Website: home-depot
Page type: review-order
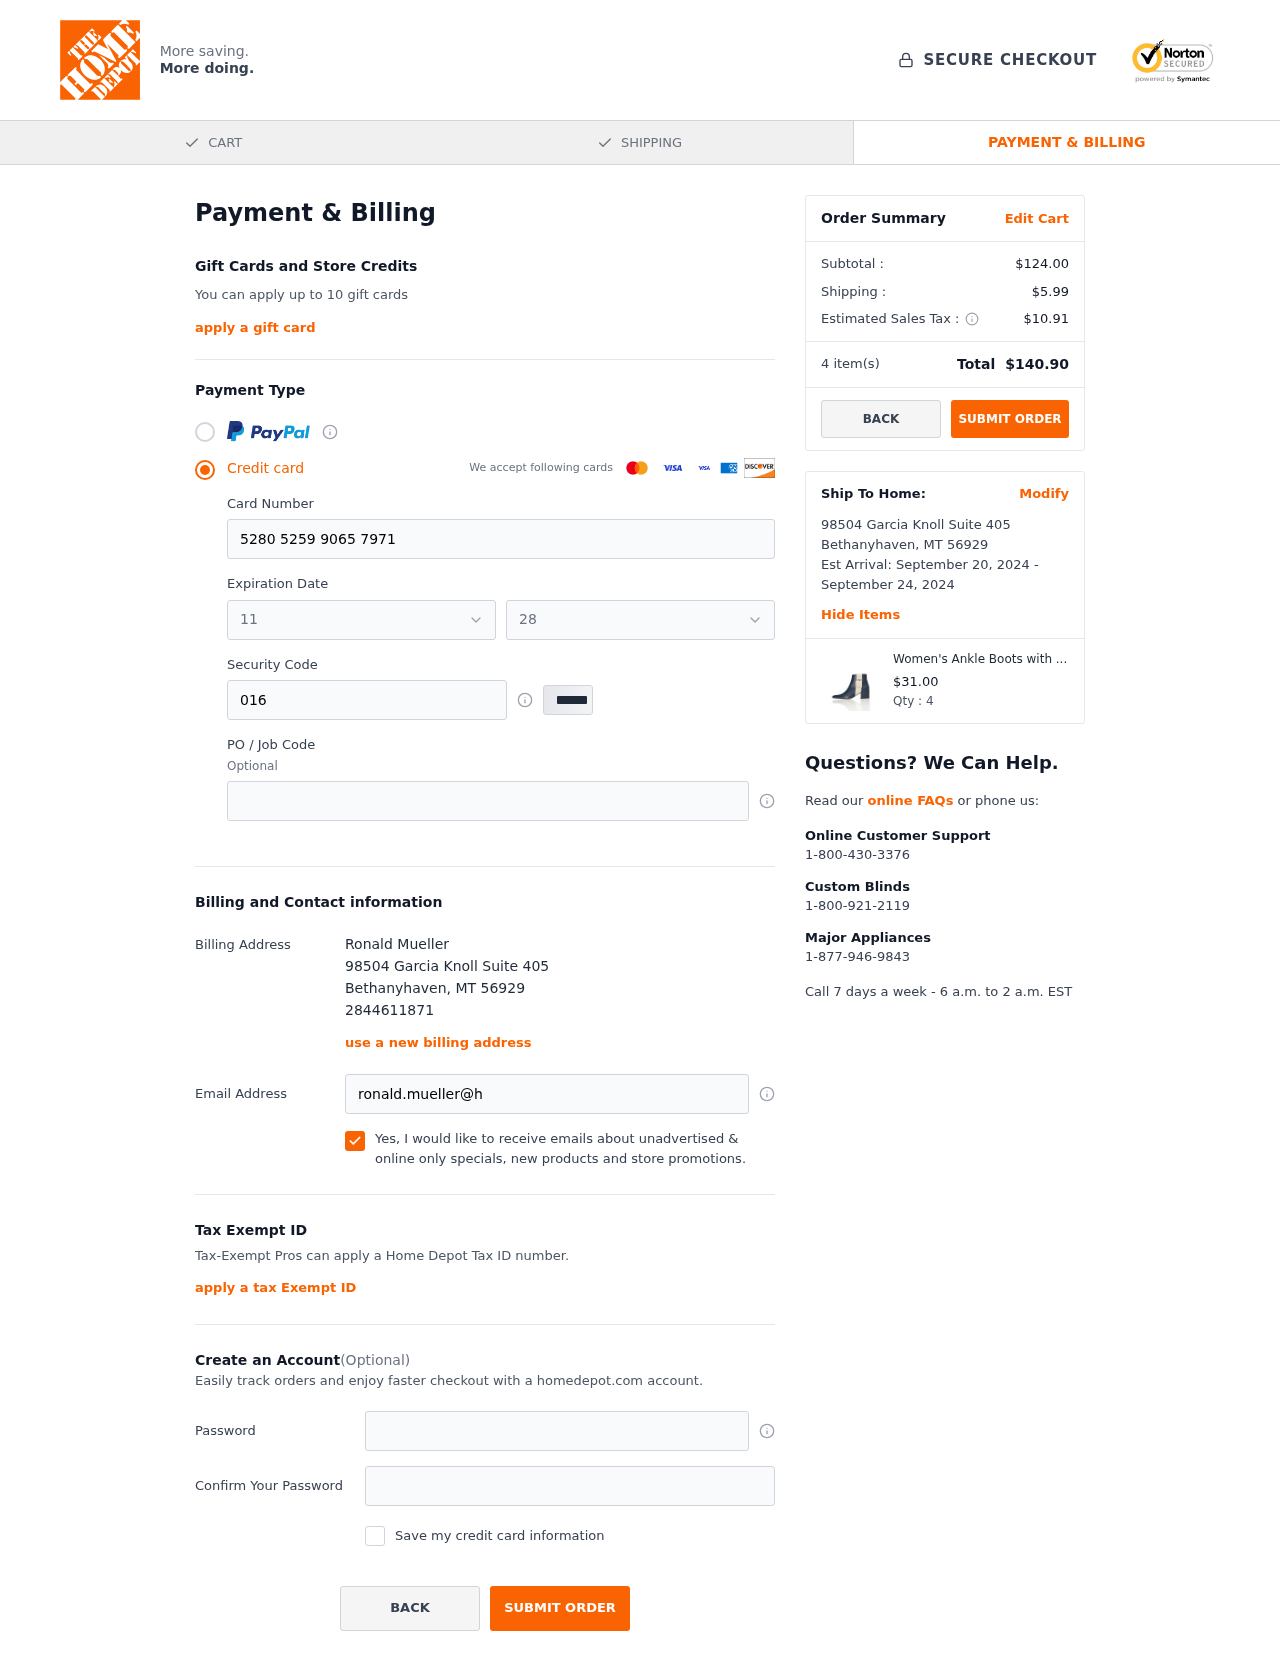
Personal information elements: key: PII_CARD_EXPIRY_MONTH
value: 11
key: PII_CARD_EXPIRY_YEAR
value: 28
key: PII_CITY
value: Bethanyhaven
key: PII_FULLNAME
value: Ronald Mueller
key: PII_PHONE
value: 2844611871
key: PII_POSTCODE
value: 56929
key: PII_STATE_ABBR
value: MT
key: PII_STREET
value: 98504 Garcia Knoll Suite 405
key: PII_CARD_NUMBER
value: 5280 5259 9065 7971
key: PII_CARD_CVV
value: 016
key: PII_EMAIL
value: ronald.mueller@hotmail.com
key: PII_POSTCODE_FULL
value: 56929
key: PII_POSTCODE_NUMERIC
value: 56929
Product elements: key: PRODUCT1_NAME
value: Women's Ankle Boots with Zips and Colour Block Straps
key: PRODUCT1_PRICE
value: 31
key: PRODUCT1_QUANTITY
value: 4
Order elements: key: ORDER_SUBTOTAL
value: $124.00
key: ORDER_SHIPPING_COST
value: $5.99
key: ORDER_TAX
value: $10.91
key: ORDER_NUM_ITEMS
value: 4
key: ORDER_TOTAL
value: $140.90
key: ORDER_SHIPPING_DATE
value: September 20, 2024
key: ORDER_DELIVERY_DATE
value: September 24, 2024